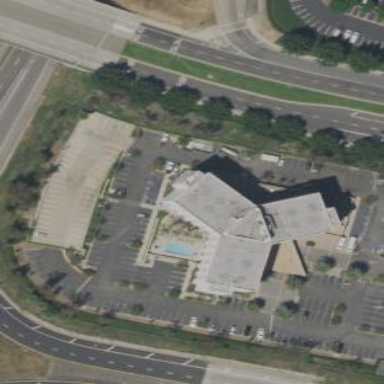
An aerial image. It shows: Hotel building.